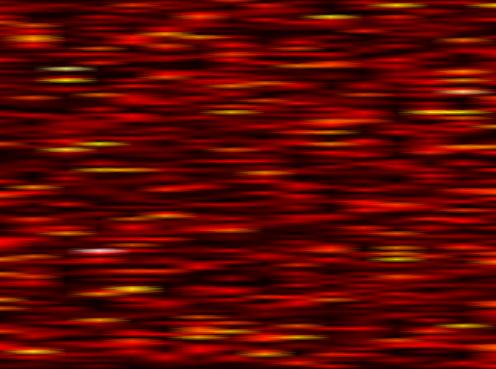
Label: FOFDM